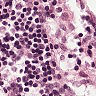
Metastatic tissue present: no